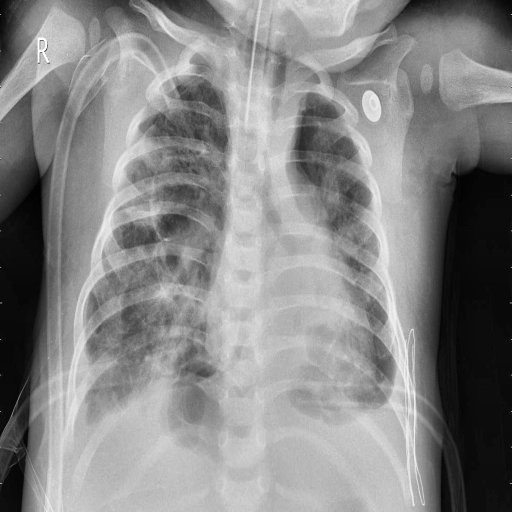
Finding: PNEUMONIA